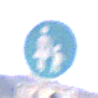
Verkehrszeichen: Gehweg
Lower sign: RichtungsangabeDurchPfeile8
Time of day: Midday
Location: Outdoor (Nature)
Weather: Clear
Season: NotSpecified
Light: Natural